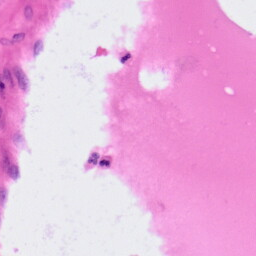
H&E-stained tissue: Colon